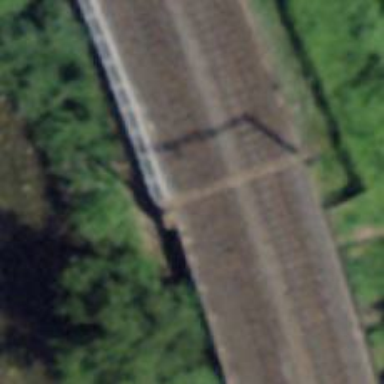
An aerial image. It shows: Railway bridge with electrified contact lines.